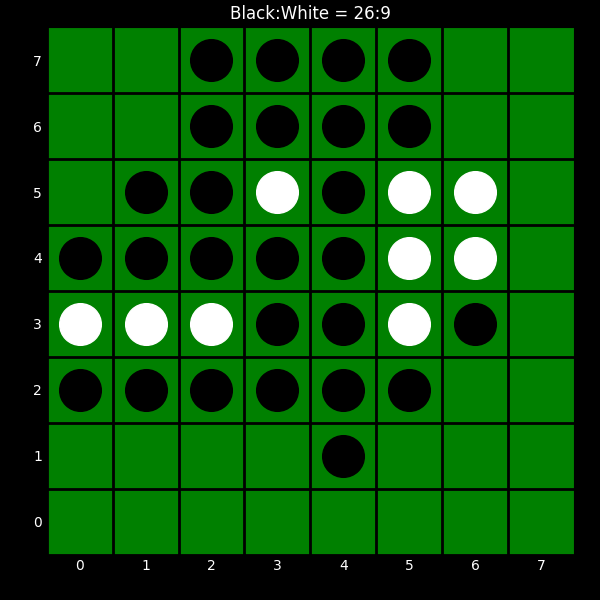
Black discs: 26
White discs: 9